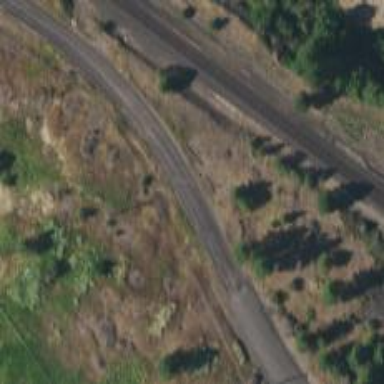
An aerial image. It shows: Unclassified road.